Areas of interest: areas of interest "Chengdu Tianfu Art Museum"
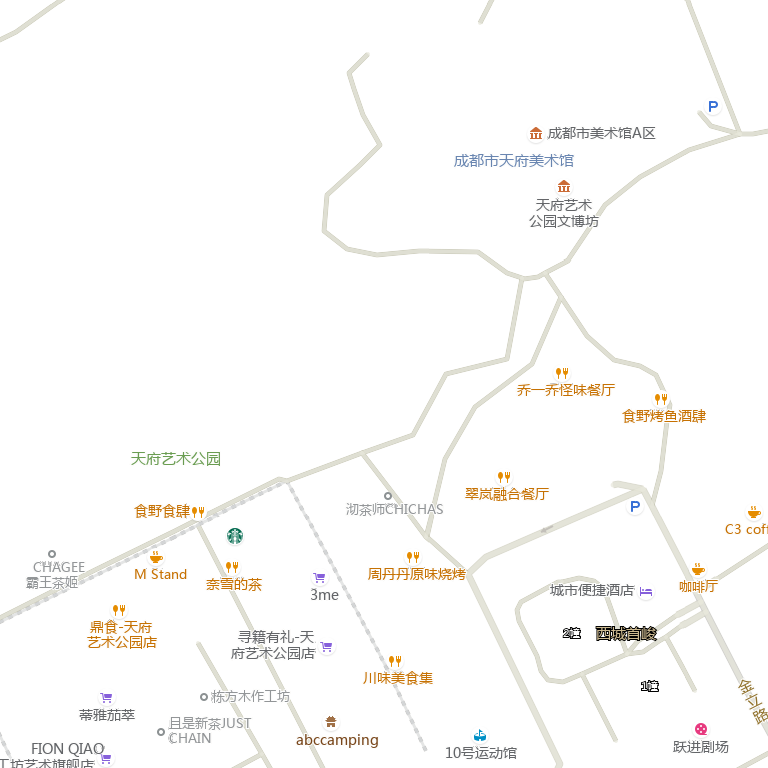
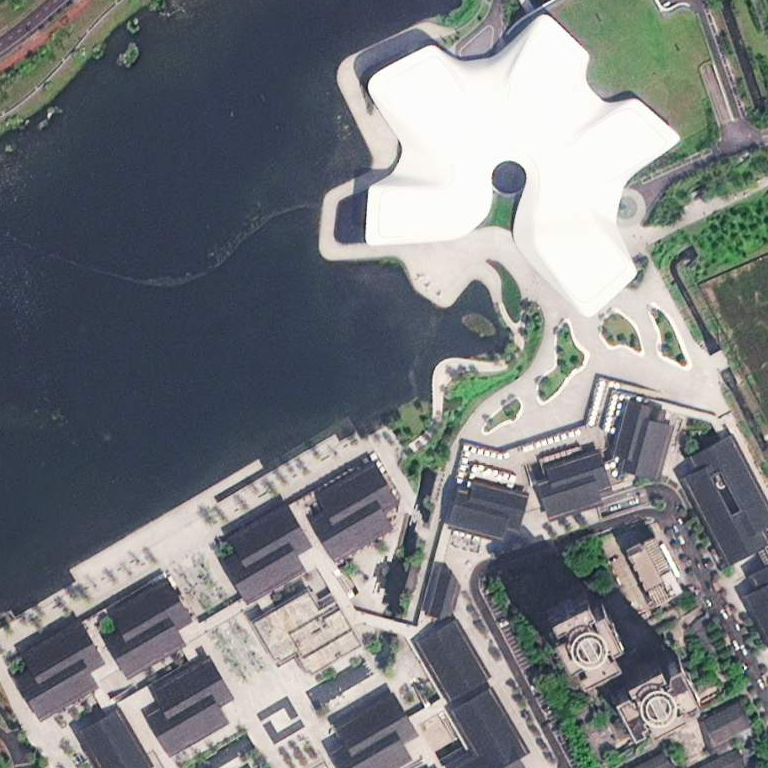